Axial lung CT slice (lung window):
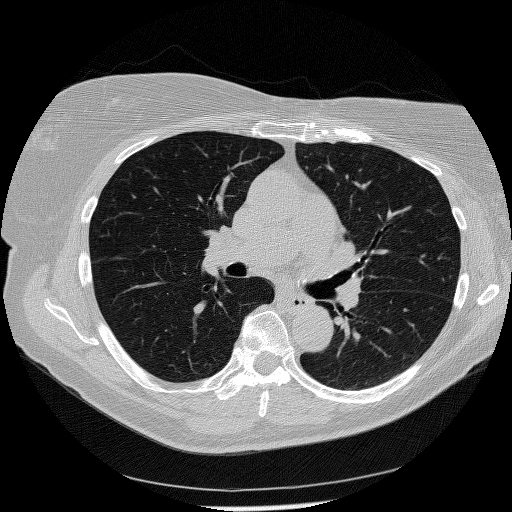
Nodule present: no